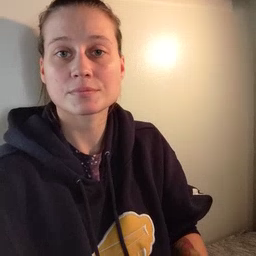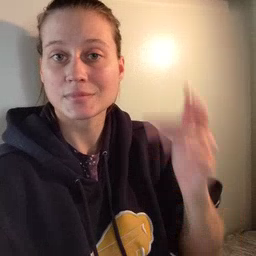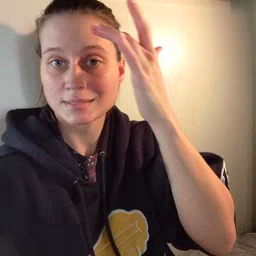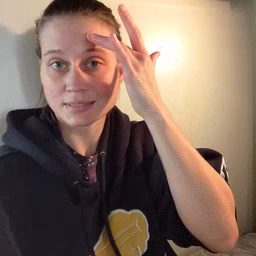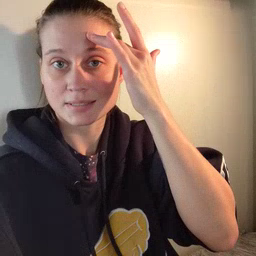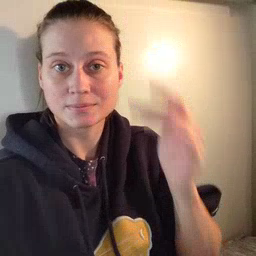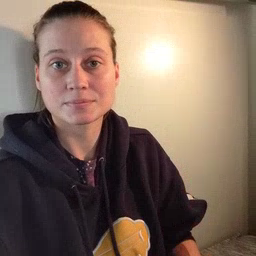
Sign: sick